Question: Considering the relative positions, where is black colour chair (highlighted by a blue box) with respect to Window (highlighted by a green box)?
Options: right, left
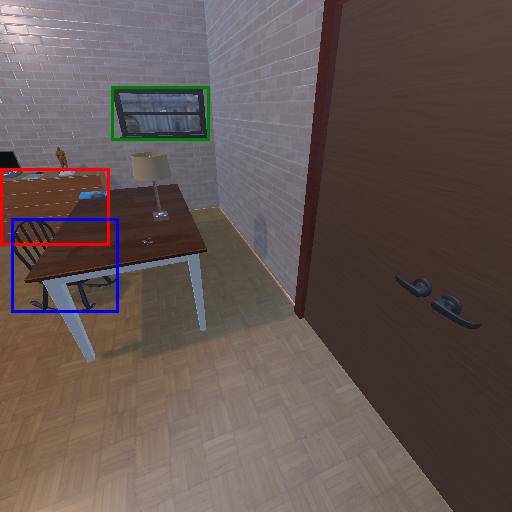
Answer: right